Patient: sex F, age 73
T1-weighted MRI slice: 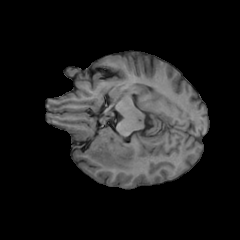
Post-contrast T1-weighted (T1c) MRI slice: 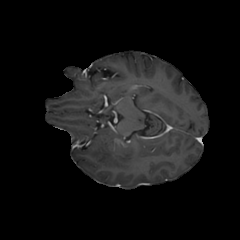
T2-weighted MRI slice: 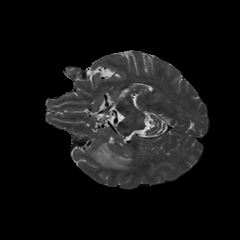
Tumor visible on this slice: yes
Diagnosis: Glioblastoma, IDH-wildtype
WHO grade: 4